【题型】选择题　【知识点】函数　【难度】easy
在同一平面直角坐标系内，函数$y = f(x)$及其导函数$y = f'(x)$的图像如图所示，已知两图像有且仅有一个公共点，其坐标为$(0,1)$，则（ ）

A．函数$y = f(x) \cdot e^x$的最大值为1 \\
B．函数$y = f(x) \cdot e^x$的最小值为1 \\
C．函数$y = \dfrac{f(x)}{e^x}$的最大值为1 \\
D．函数$y = \dfrac{f(x)}{e^x}$的最小值为1 \\
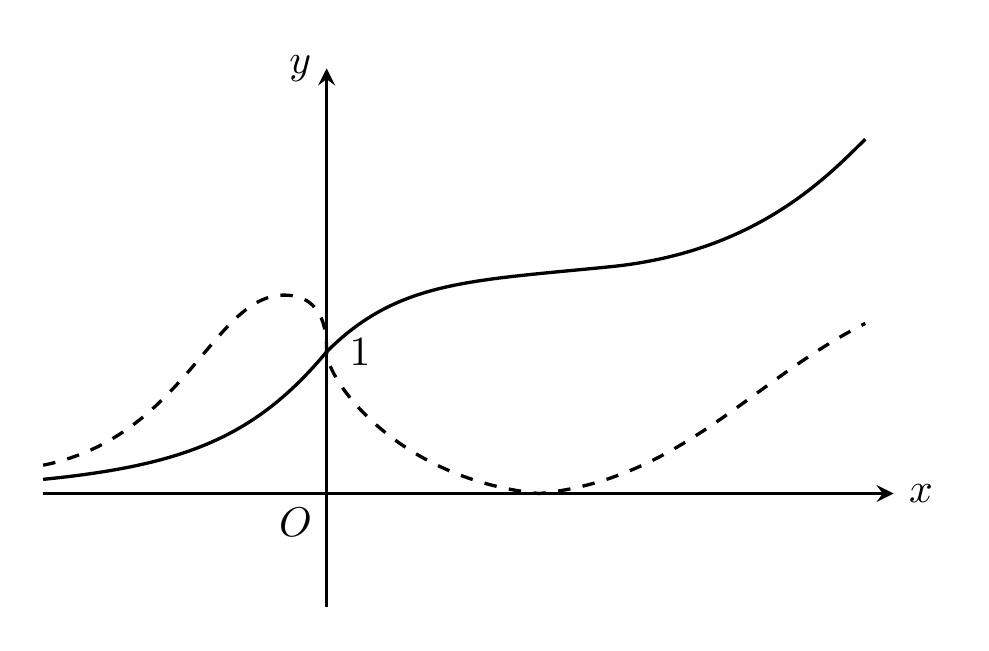
【解答】
【答案】$\boldsymbol{C}$

【分析】根据函数的单调性确定虚线部分为$y = f'(x)$，再求函数$y = \dfrac{f(x)}{e^x}$的单调性可求出最值。

【解答】解：由题意可知，两个函数图像都在$x$轴上方，任何一个为导函数，则另外一个函数应该单调递增，判断可知，虚线部分为$y = f'(x)$，实线部分为$y = f(x)$，则A，B显然错误。

对于C，D而言，$y' = \dfrac{f'(x)e^x - f(x)e^x}{(e^x)^2} = \dfrac{f'(x) - f(x)}{e^x}$，由图像可知$x \in (-\infty, 0)$，$y = \dfrac{f(x)}{e^x}$单调递增，$x \in (0, +\infty)$，$y = \dfrac{f(x)}{e^x}$单调递减，所以函数$y = \dfrac{f(x)}{e^x}$在$x = 0$处取得最大值为1。

故选：$\boldsymbol{C}$。

【点评】本题主要考查利用导数研究函数的单调性和最值，属于中档题。